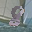
Label: 8